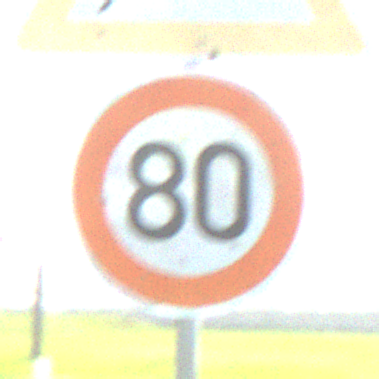
Verkehrszeichen: Geschwindigkeit80
Zusatzzeichen oben: WildwechselLinks
Umgebung: Outdoor, Suburban
Tageszeit: MorningAfternoon
Wetter: PartlyCloudy
Licht: Natural
Jahreszeit: NotSpecified
Kontrast: HighContrast